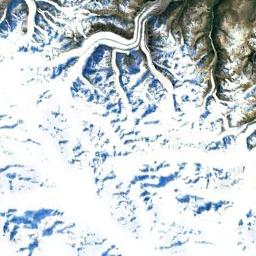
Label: snowberg